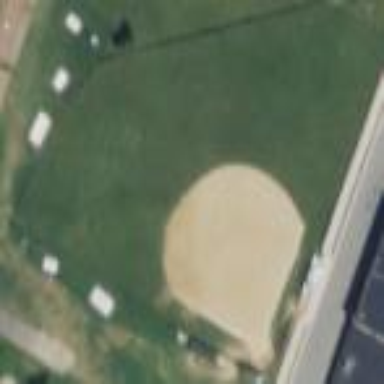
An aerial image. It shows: Baseball or softball pitch for leisure land sports.